Question: i am displaying time series data with 'ggplot2' but the tick-labels show some strange behaviour. probably i am doing something wrong but i could not find any help on the internet. here's an example:
'''
#just sample data
time <- as.Date(seq(as.Date("2004/1/1"), as.Date("2009/12/1"), by = "1 month"))
data <- rnorm(nrow(test))+c(1:nrow(test))
test <- data.frame(time, data)
'''
i plot with:
'''
q1 <- ggplot(data=test) + geom_line(aes(x=time, y=data))
q1 <- q1 + scale_x_date(major="years", minor="3 months", format="%Y-%m", lim=c(as.Date("2004/1/1"),as.Date("2009/12/1")), name="")
q1
'''
this produces the following graph:

but from my understanding the grid should end 2009/12/1 - right? thanks a lot for your help!
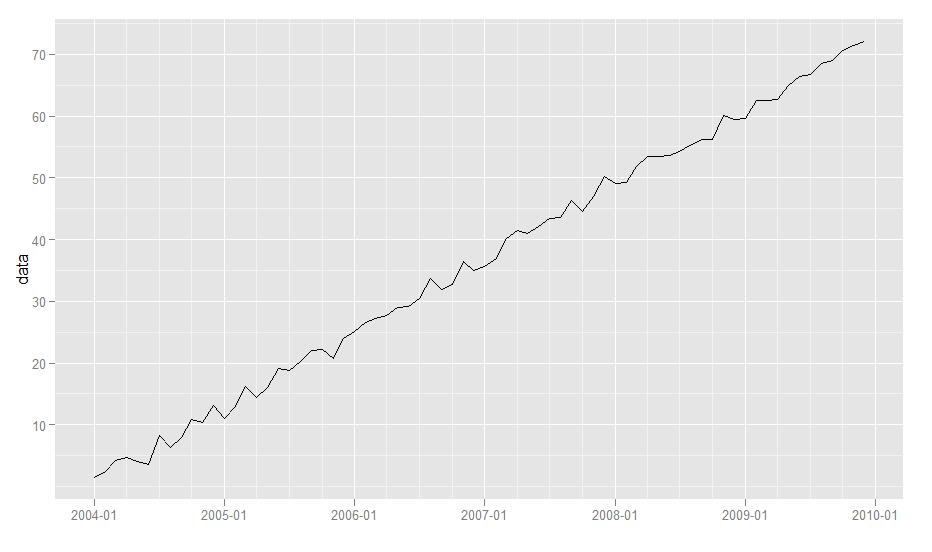
Answer: The 'limits' parameter to 'scale_x_date' affects which data points are plotted, but does not directly change the axis tick labels nor the axis range. This behavior is well illustrated in the help page <URL>
If you want to eliminate the empty areas to left and right of your data, use 'coord_cartesian'
'''
library(ggplot2)
x <- as.Date(seq(as.Date("2004/1/1"), as.Date("2009/12/1"), by = "1 month"))
y <- rnorm(length(x))+c(1:length(x))
test <- data.frame(time=x, data=y)
q2 <- ggplot(data=test) +
geom_line(aes(x=time, y=data)) +
scale_x_date(major="years", minor="3 months", format="%Y-%m", name="") +
coord_cartesian(xlim=c(as.Date("2004/1/1"),as.Date("2009/12/1")))
png("date_ticks_plot.png", height=600, width=600)
print(q2)
dev.off()
'''